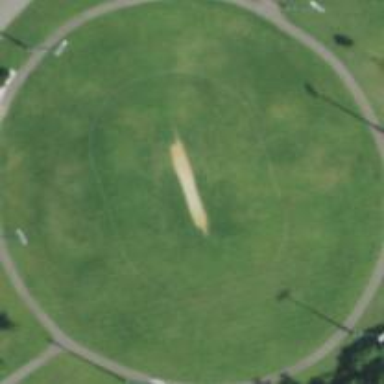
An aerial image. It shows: Cricket pitch in leisure land area.